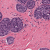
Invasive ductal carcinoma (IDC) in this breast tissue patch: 0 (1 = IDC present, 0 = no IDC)